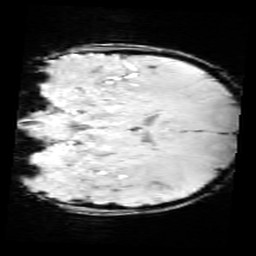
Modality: SWI
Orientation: coronal
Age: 9
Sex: male
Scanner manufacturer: siemens
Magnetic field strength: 3 T
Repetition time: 0.027 s
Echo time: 0.02 s